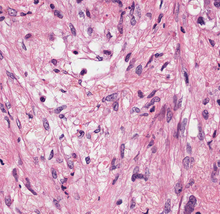
Tumor epithelial tissue: no
Tumor-associated stroma tissue: yes
Normal tissue: no